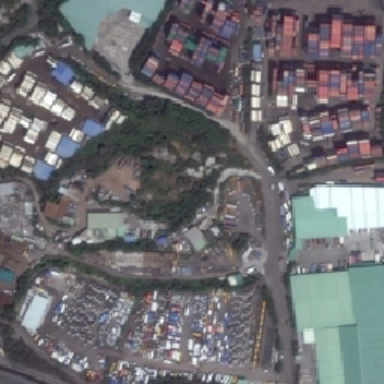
Industrial parks on the street are neatly arranged .